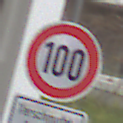
Verkehrszeichen: Geschwindigkeit100
Zusatzzeichen unten: HinweiseAufGefahrenDurchVerbaleAngabe4
Umgebung: Outdoor, Urban
Tageszeit: Midday
Wetter: Overcast
Licht: Natural
Jahreszeit: NotSpecified
Kontrast: LowContrast